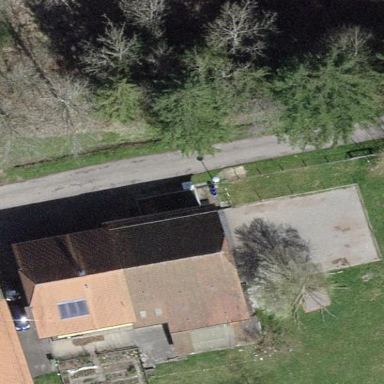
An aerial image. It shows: Farmyard area.